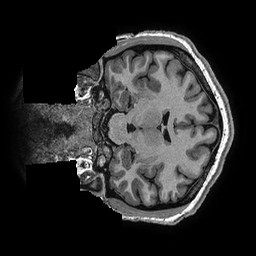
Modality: T1w
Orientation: coronal
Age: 23
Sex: female
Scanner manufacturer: ge
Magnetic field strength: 3 T
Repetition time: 0.006952 s
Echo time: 0.00292 s